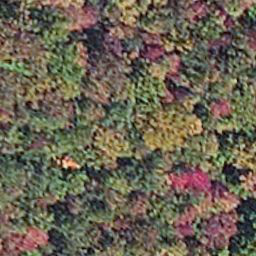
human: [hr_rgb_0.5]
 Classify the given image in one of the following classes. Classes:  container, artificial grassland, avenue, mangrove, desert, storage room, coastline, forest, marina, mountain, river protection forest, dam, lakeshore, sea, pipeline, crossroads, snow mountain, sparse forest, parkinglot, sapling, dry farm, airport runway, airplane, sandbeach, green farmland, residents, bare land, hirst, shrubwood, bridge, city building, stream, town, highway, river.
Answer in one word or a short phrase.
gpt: mangrove